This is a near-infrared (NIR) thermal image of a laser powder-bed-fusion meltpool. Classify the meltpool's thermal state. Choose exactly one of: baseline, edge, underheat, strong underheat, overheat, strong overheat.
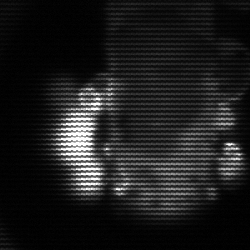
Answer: strong underheat